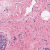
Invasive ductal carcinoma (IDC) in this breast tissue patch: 0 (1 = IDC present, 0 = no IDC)